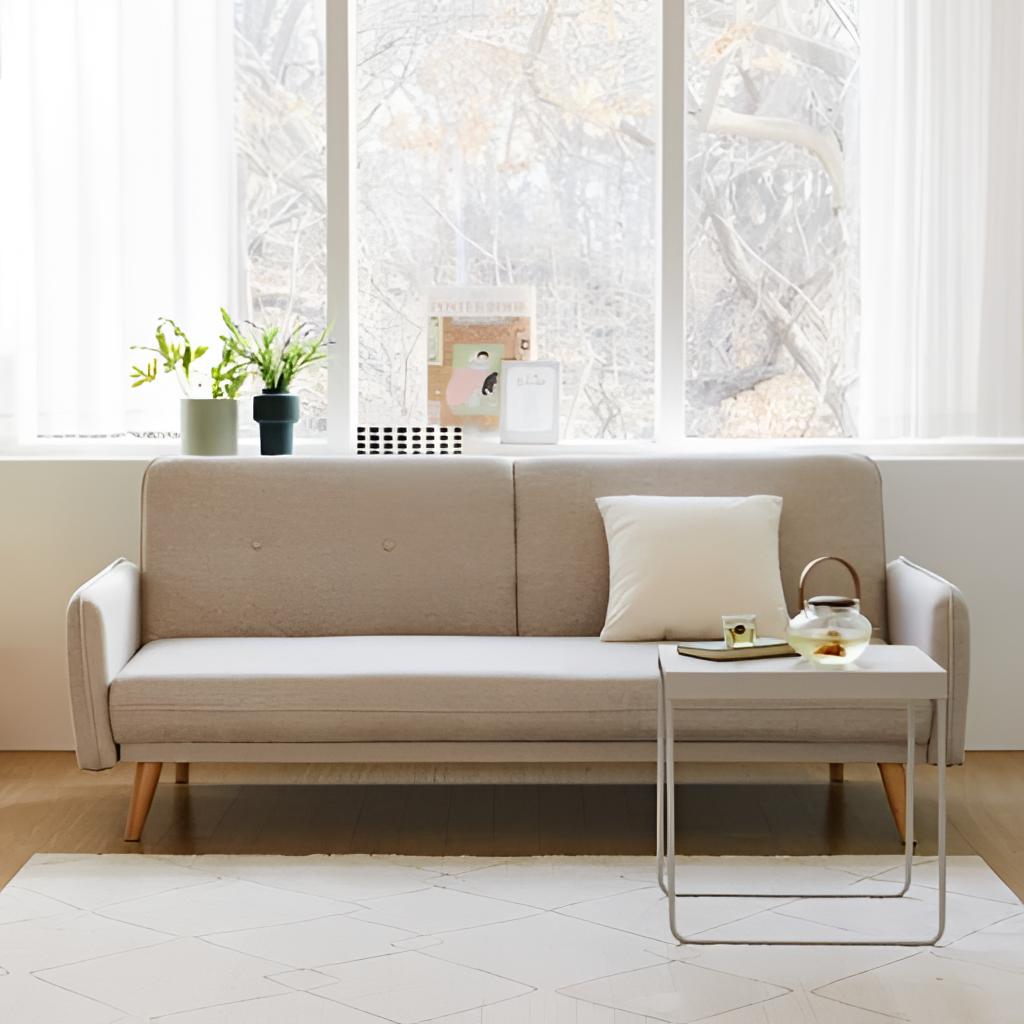
living room, beige fabric sofa, wood flooring, with plank pattern, paint wallpaper, with solid pattern, minimalist